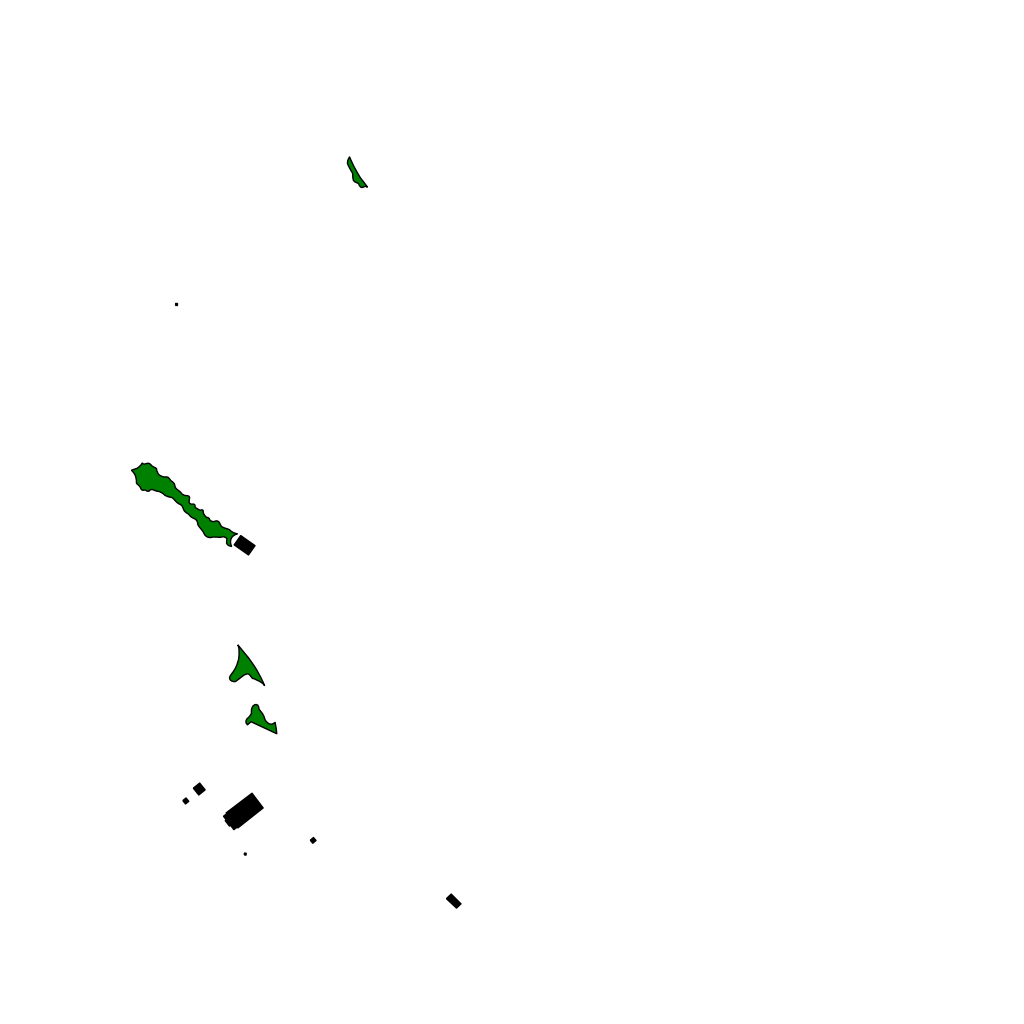
Tags: overhead vector_map, agriculture, recreation, individual_rise, density_1, Building, Park, 1.0 km²